Question: I am developing WinForms Application using vb.net in visual studio 2012. And I have downloaded SAP crystal report for Visual Studio 2012 to take the reports from my application.
So i downloaded the following two files.
1) (SAP Crystal Reports, developer version for Microsoft Visual Studio SP5 - MSI 32bit) CRRuntime_32bit_13_0_5.msi from <URL>
2) Crystal report Installer file CRforVS_13_0_5.exe
After Installing the first file I got references in visual studio 2012 as :

I dont Know which reference should be included to create crystal reports in VS.
And I installed Second file also. It Installed Successfully and i found the crystalreportviewer in Reporting tab of toolbox. I Selected that tool and i choose create new report. That time I am getting the error like :
Error Invoking 'Create a new Crystal report...' Details: Can't resolve strongly report class at design time.
What does this mean?
what is the solution to this ? Sorry I am new to crystal reports. Thanku....
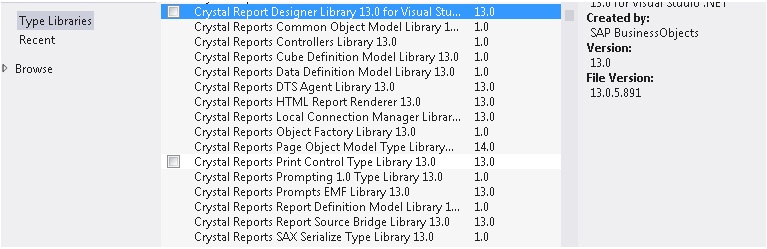
Answer: Uninstall the CRRuntime_32bit_13_0_5.msi and CRforVS_13_0_5.exe packages, then install only CRforVS_13_0_5.exe.
Inside the exe there are the designer for Visual Studio and the runtimes files (the same contained in CRRuntime_32bit_13_0_5.msi)
There is no need to include libraries reference when generating a new report, but if you use the CrystalReportViewer you'll have to include:
- - - -